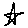
Label: star